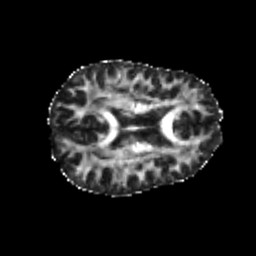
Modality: FA
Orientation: axial
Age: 22
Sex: female
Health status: healthy
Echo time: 0.074 s